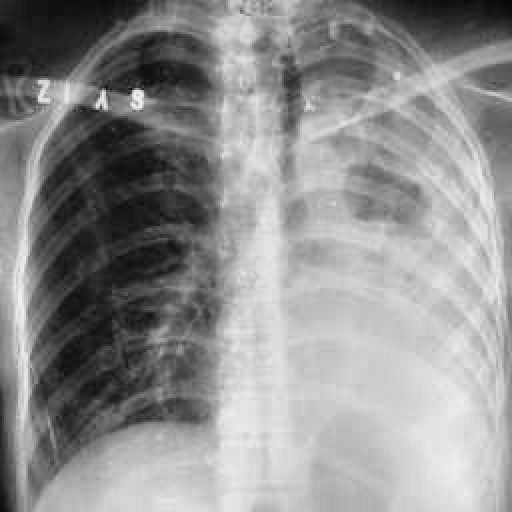
Finding: TUBERCULOSIS